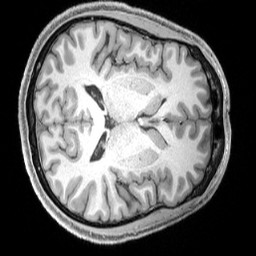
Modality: T1w
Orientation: axial